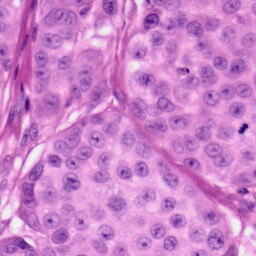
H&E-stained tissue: Skin